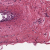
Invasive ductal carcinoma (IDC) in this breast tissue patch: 0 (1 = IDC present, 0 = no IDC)